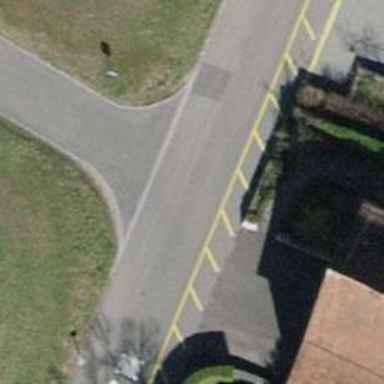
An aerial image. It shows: Asphalt road in residential area.